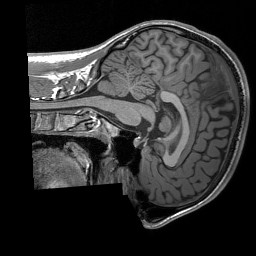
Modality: T1w
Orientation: sagittal
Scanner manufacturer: siemens
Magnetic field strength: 3 T
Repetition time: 1.76 s
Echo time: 0.0022 s